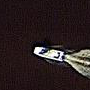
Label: civil